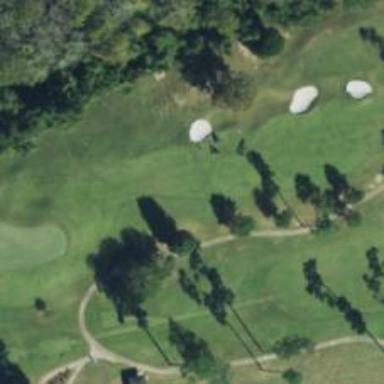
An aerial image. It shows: Golf hole.